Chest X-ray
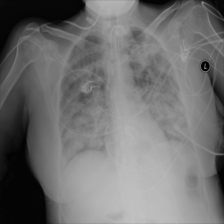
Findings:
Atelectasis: negative
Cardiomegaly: negative
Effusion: negative
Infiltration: positive
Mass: negative
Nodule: positive
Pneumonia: negative
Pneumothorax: negative
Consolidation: negative
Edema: negative
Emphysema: negative
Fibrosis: negative
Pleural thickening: negative
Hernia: negative